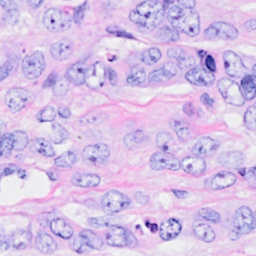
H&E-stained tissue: Breast